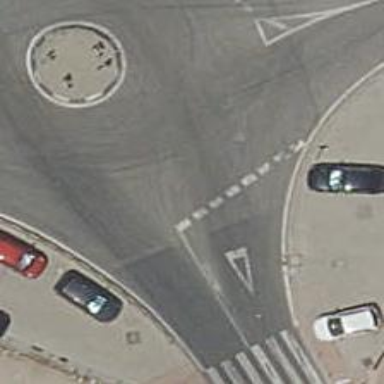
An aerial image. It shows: Residential road that intersects with roundabout.